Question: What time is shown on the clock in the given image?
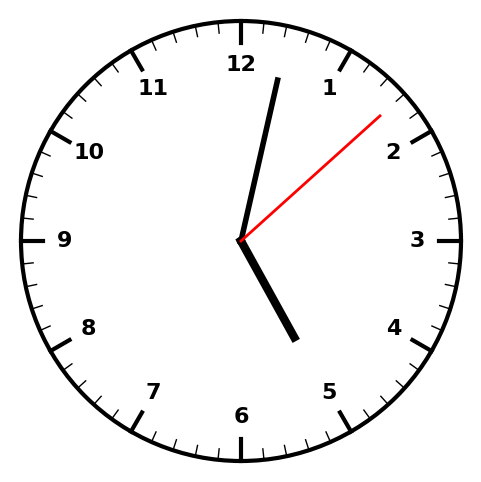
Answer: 05:02:08